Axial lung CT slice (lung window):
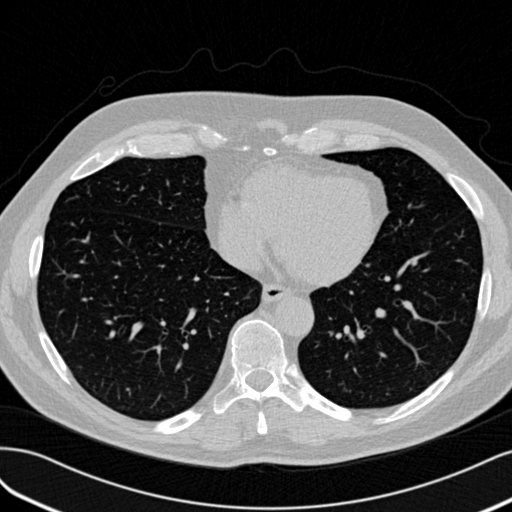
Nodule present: no